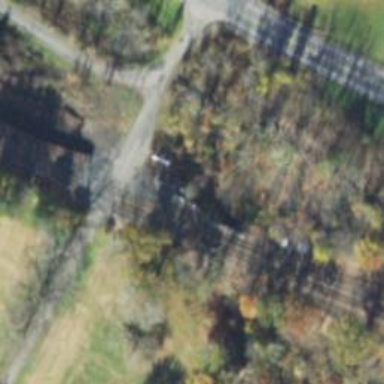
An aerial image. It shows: Outdoor signal box located at the railway.